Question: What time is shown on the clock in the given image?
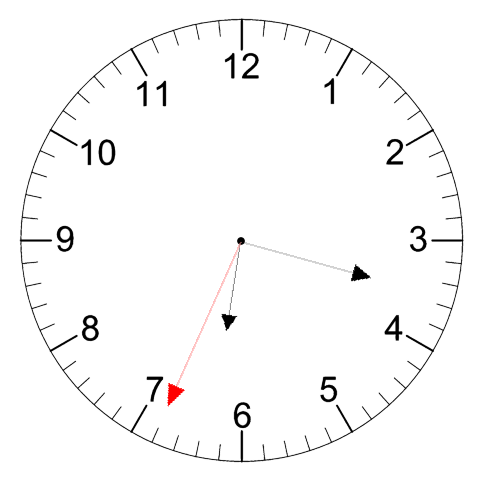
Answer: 06:17:34